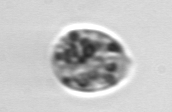
Label: Amoeba